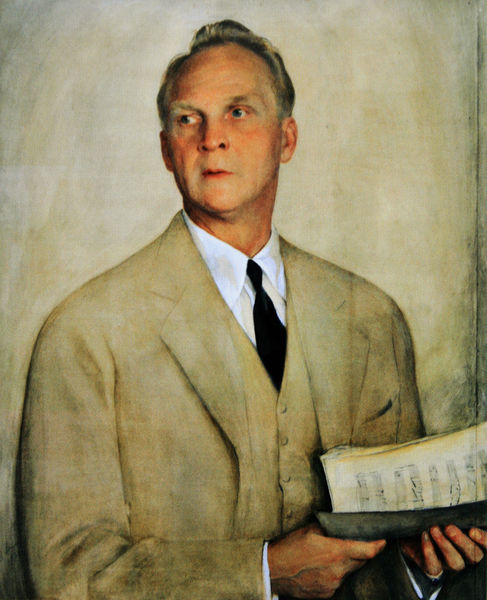
Titel: Fedor Chaliapin
Künstler: Savelii Sorin
Institution: Collection du Palais Princier
Schlagwörter: hand, mann, blick, anzug, hemd, kragen, haare, scheitel, noten, krawatte, notenblatt, knöpfe, weste, komponist, mappe, notenlinien